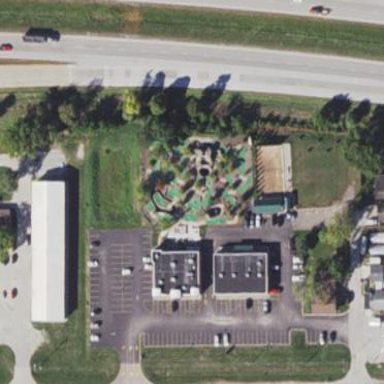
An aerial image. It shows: Miniature golf course.